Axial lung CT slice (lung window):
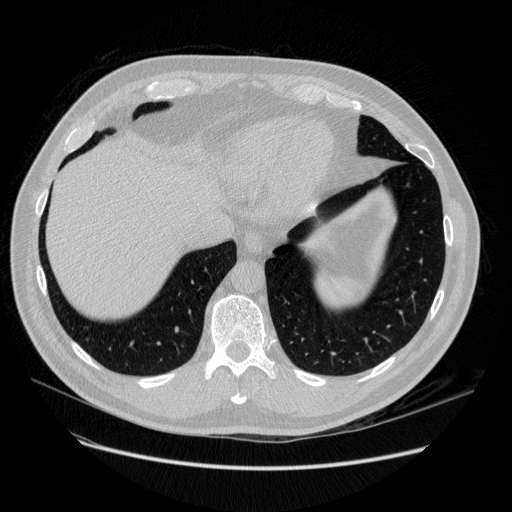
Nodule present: no